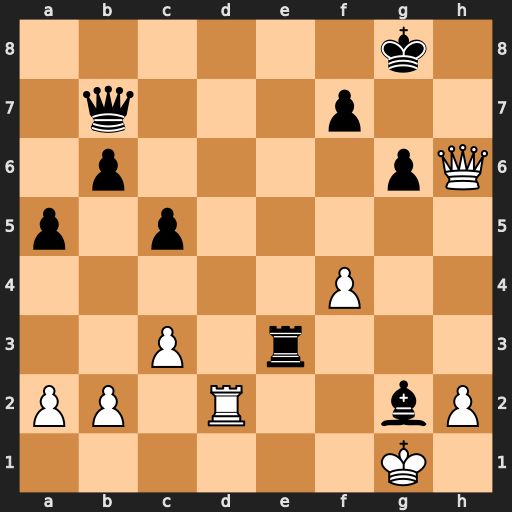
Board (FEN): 6k1/1q3p2/1p4pQ/p1p5/5P2/2P1r3/PP1R2bP/6K1
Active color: w
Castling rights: -
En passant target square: -
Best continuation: Rd8+ Re8 Rxe8#